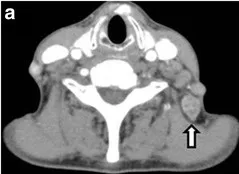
Adenopathy of a left accessory nerve lymph node. Arrow).
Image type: radiology (ct)